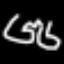
Label: squiggle